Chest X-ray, PA view. Patient: 61 years old, sex M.
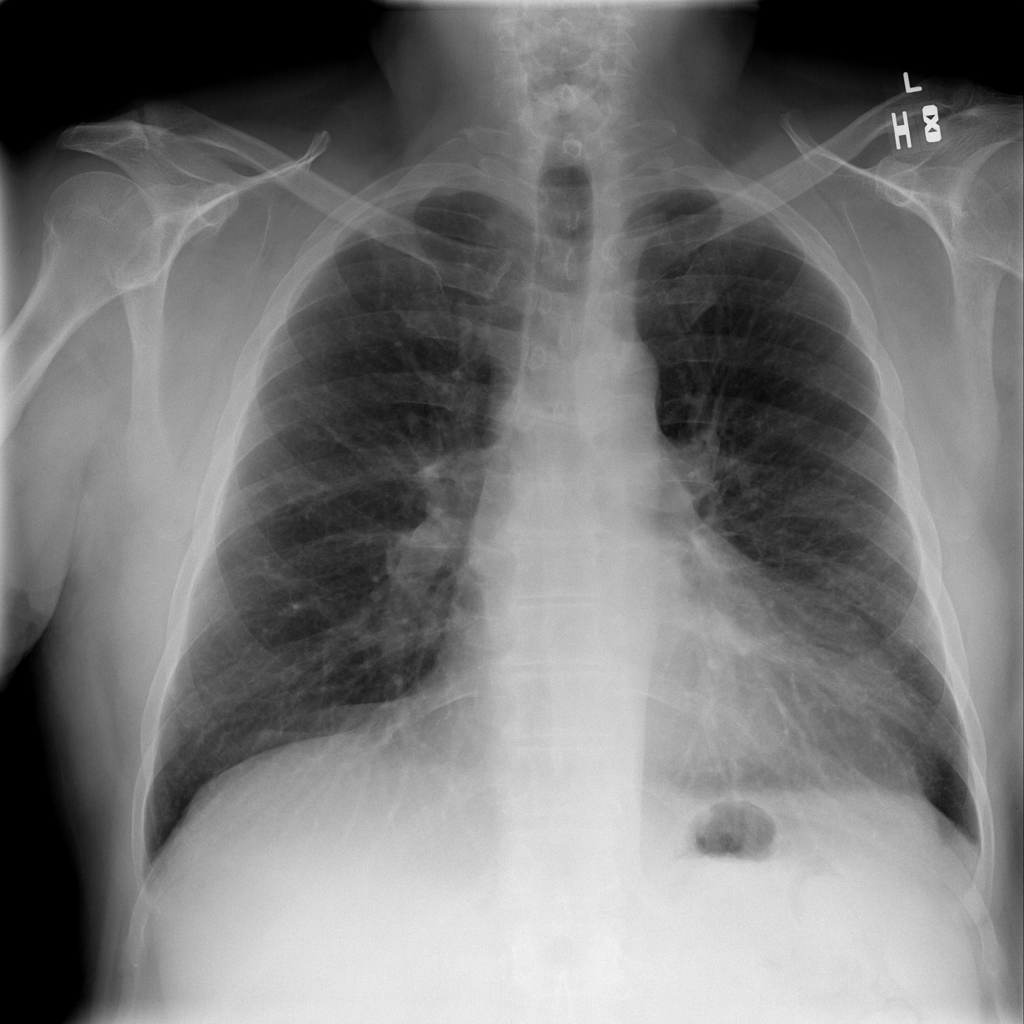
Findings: No Finding